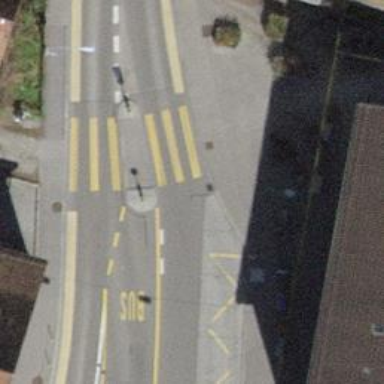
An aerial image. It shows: Footway with asphalt surface and zebra crossing.